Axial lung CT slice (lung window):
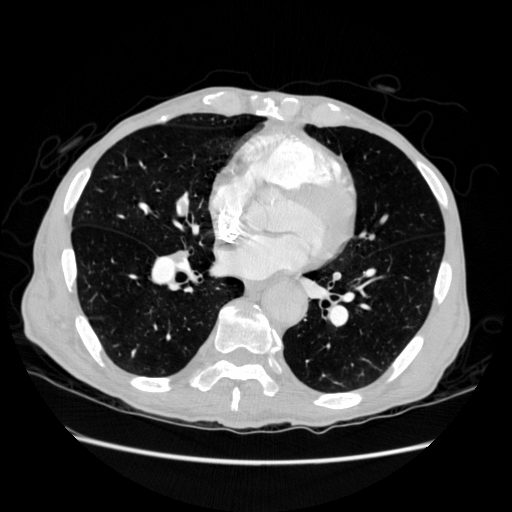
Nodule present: no